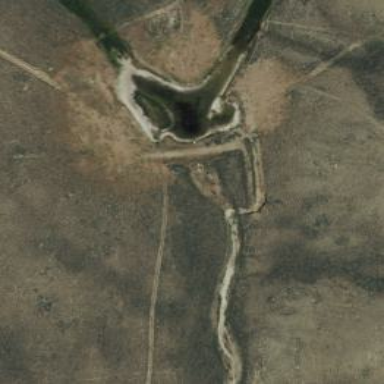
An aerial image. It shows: Dam across waterway.